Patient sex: M
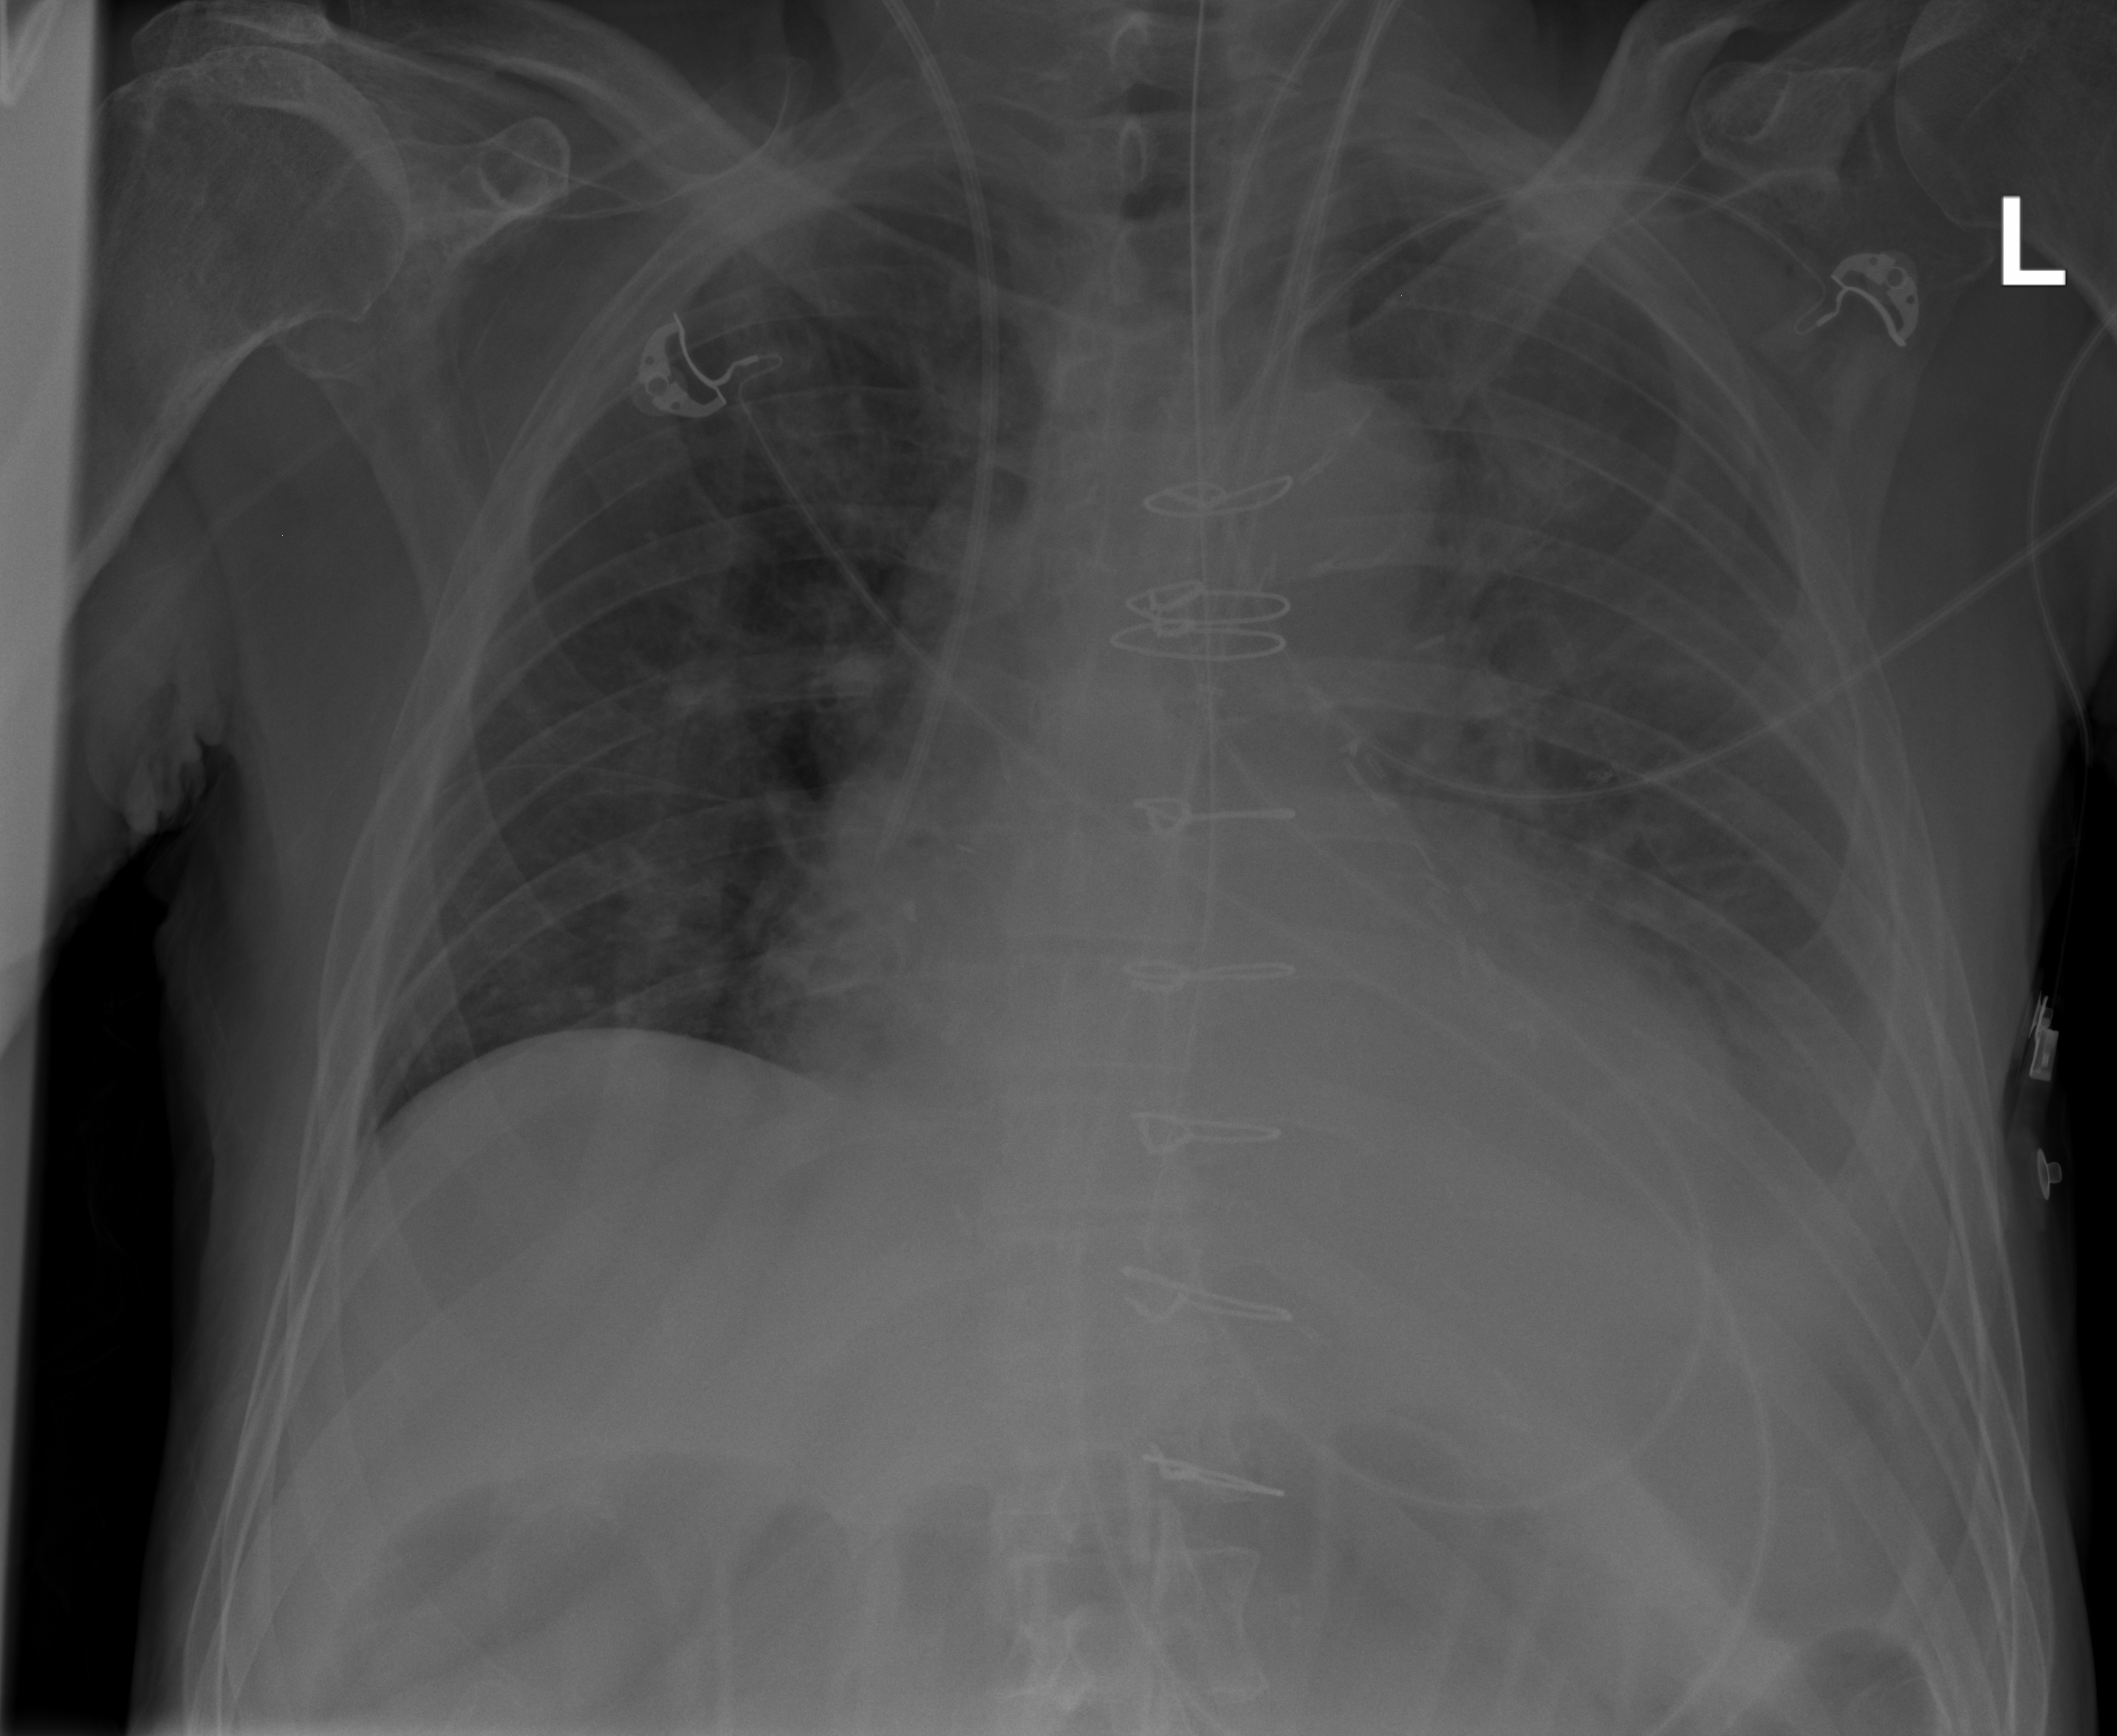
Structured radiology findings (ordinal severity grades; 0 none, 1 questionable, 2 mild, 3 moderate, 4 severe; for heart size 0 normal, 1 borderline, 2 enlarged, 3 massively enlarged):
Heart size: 0
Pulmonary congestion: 0
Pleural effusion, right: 0
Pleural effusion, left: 3
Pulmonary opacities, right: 0
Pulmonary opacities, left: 1
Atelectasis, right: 0
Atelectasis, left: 2